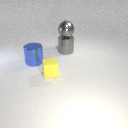
large blue metal cylinder to the left of large gray metal cylinder